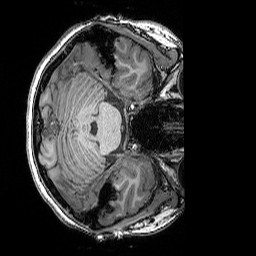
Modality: T1w
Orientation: axial
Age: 25
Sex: female
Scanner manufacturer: siemens
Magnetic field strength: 3 T
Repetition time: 2.25 s
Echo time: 0.00418 s